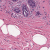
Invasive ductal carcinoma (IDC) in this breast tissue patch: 0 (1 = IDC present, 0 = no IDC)